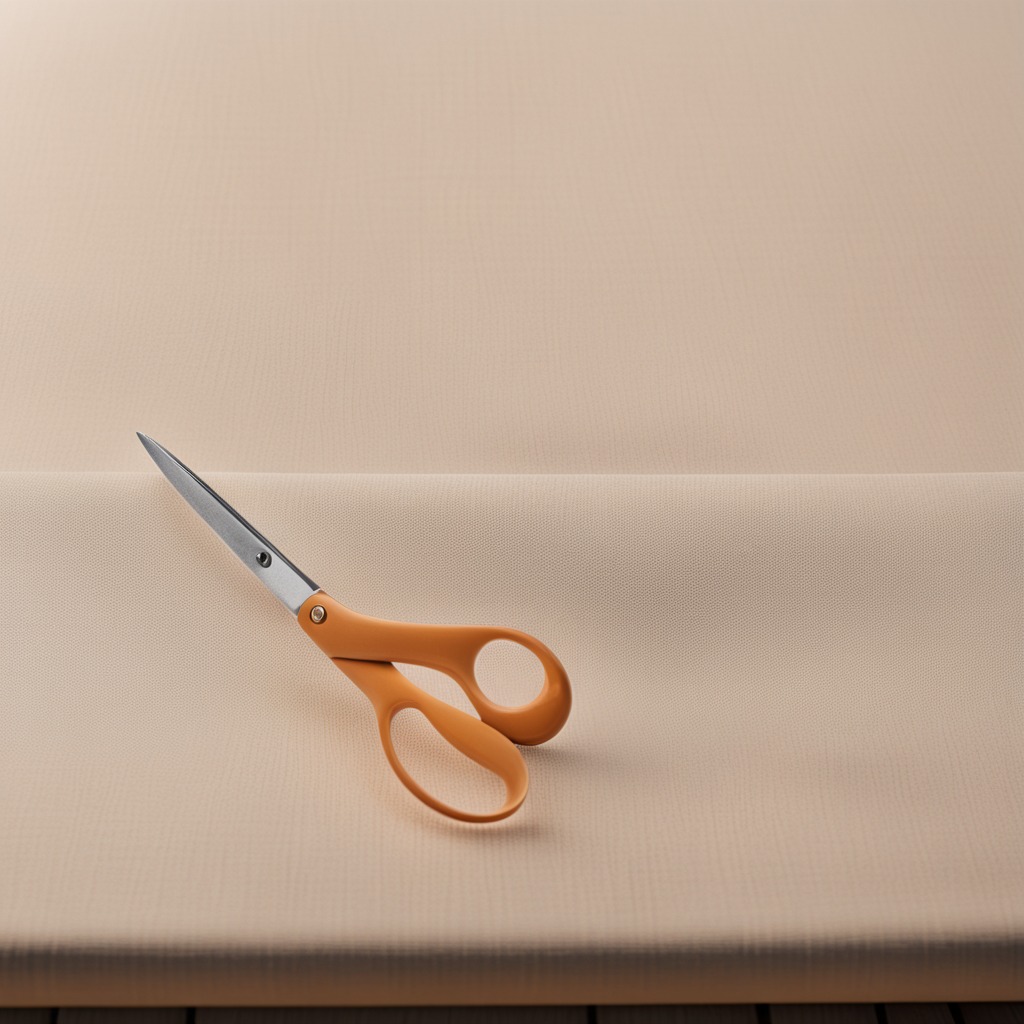
A scissor lies on a wooden table in an outdoor workshop during daytime bright natural light soft shadows worn but beneath the cloth.